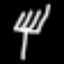
Label: fork